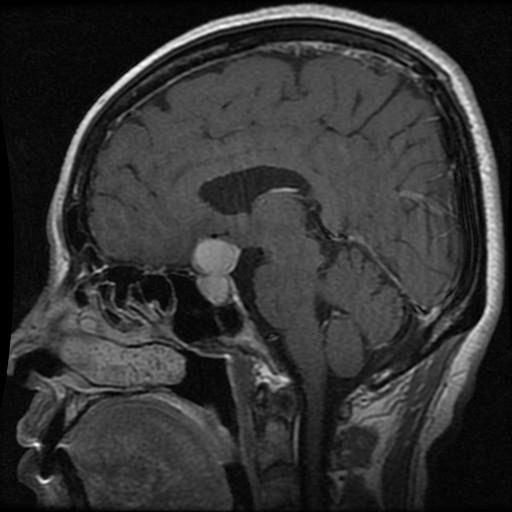
Label: pituitary